Question: I'm seeing a number of different applications appear in the "share out" pane that appears when you are messaged an image on iOS 6+ and would like to plop my application into there as well. How can I go about doing that? Here is a screenshot for clarification:

My app would take a place next to Catch or Evernote for example.
Thanks
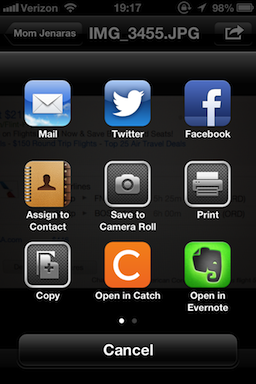
Answer: You need to indicate that your app can open image files. This is done in the Info.plist:
'''
<key>CFBundleDocumentTypes</key>
<array>
<dict>
<key>CFBundleTypeName</key>
<string>Images</string>
<key>LSHandlerRank</key>
<string>Alternate</string>
<key>LSItemContentTypes</key>
<array>
<string>public.image</string>
</array>
</dict>
</array>
'''
The above will allow your app to appear in the "open in" menu for images. If your app is selected, your app will be launched or brought to the foreground and the 'application:openURL:sourceApplication:annotation:' delegate method will be called. The URL will contain a reference to the image file.